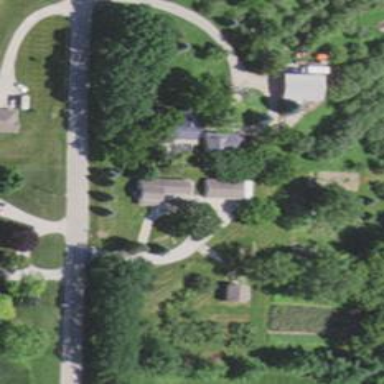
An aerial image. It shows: Driveway leading to service road.